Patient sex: M
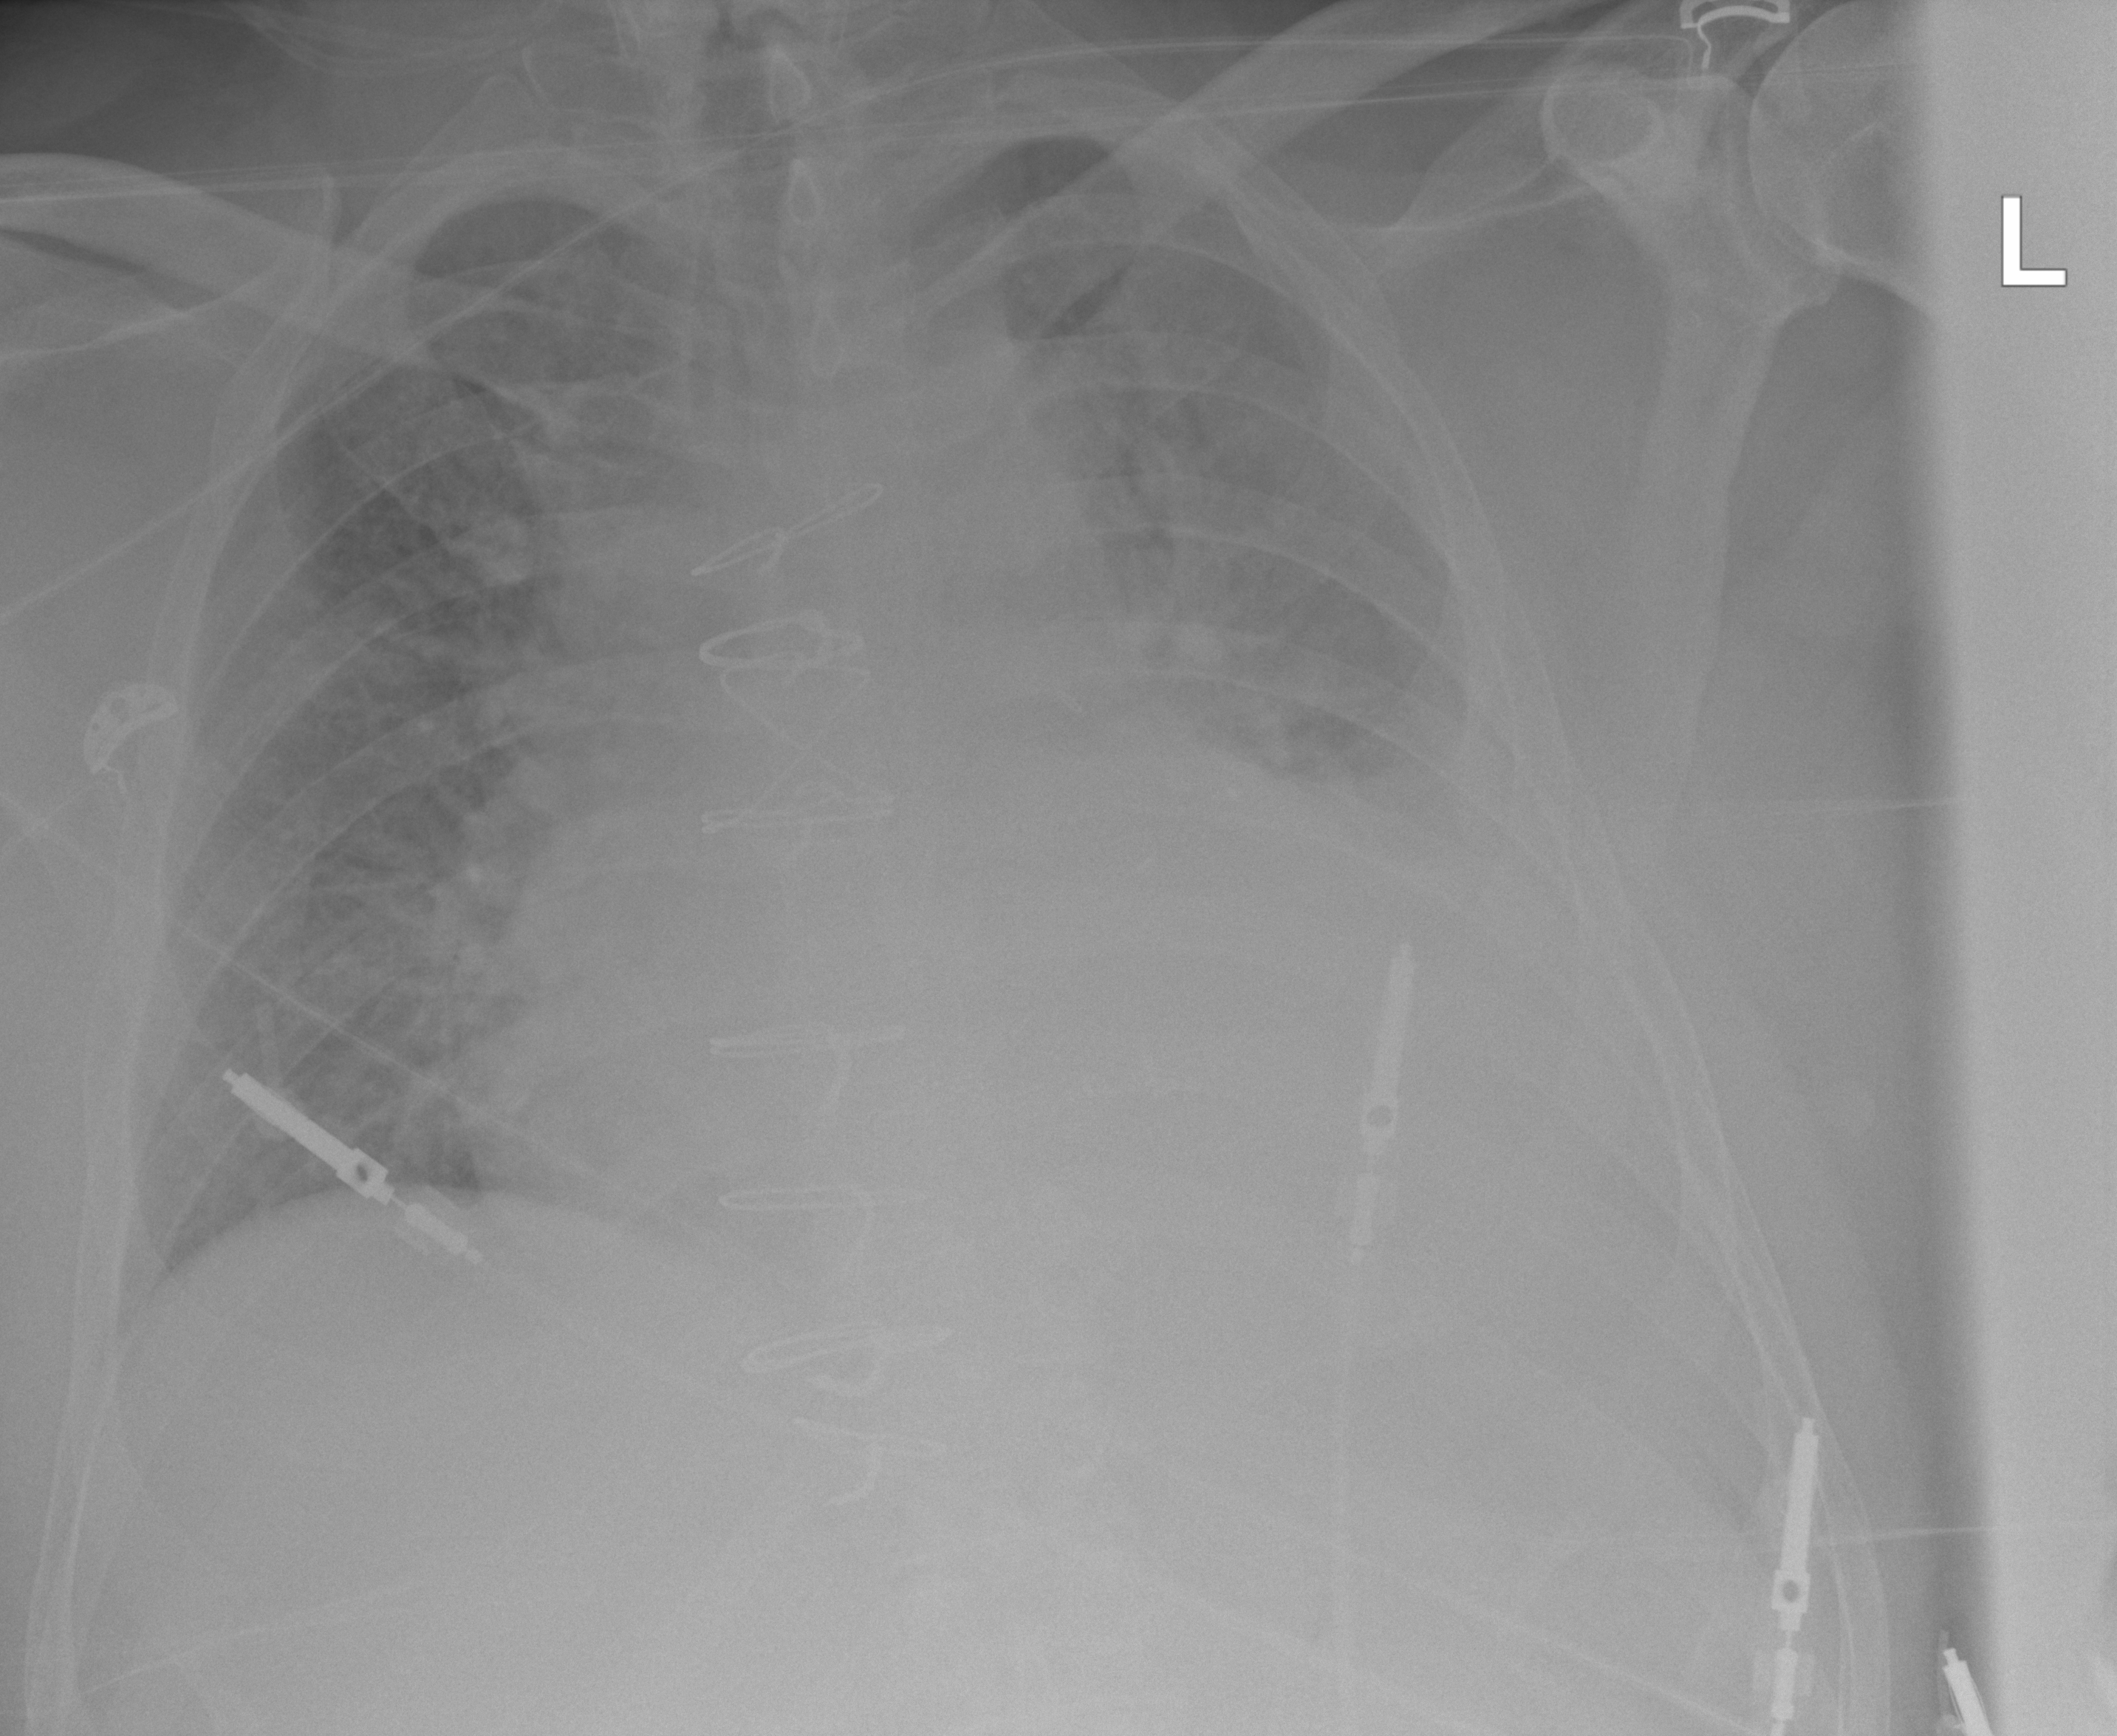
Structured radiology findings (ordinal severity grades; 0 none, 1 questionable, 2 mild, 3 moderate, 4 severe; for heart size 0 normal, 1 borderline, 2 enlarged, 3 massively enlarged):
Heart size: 2
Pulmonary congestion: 3
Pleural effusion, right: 0
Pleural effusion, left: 3
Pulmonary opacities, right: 2
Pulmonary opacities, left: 2
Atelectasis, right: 2
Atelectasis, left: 3